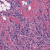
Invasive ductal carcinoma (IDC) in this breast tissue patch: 1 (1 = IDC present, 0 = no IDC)